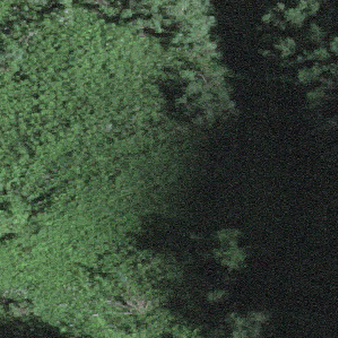
Label: other